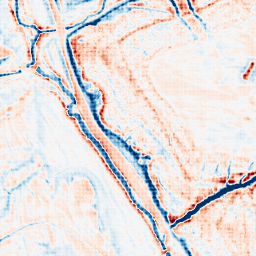
Category: edge_preserving
Decomposition family: guided
Decomposition parameters: radius: 4
eps: 1
Upsampling method: sinc_hamming
Upsampling parameters: scale: 4
kernel_size: 4
Upsampling scale: 4